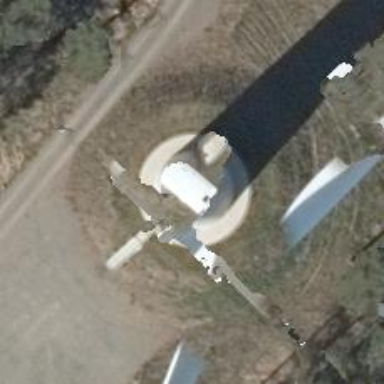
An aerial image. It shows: Wind generator powered by wind. The generator type is horizontal axis and it uses wind turbines.